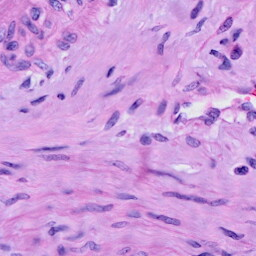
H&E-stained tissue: Cervix